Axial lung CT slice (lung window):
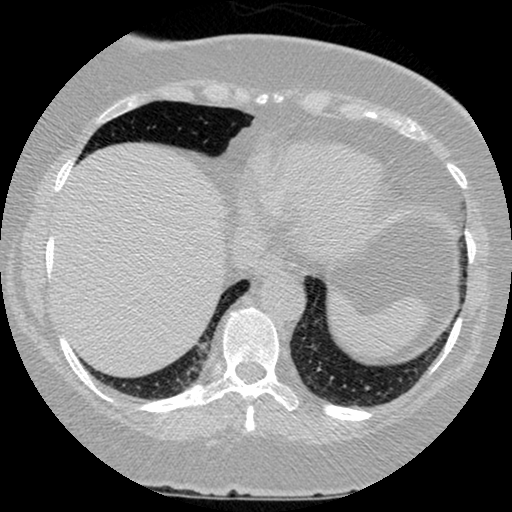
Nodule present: no